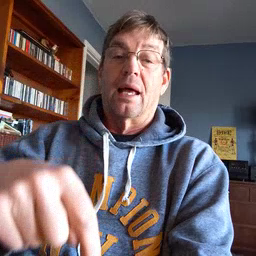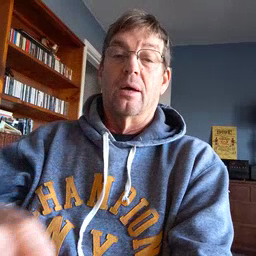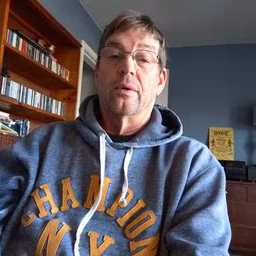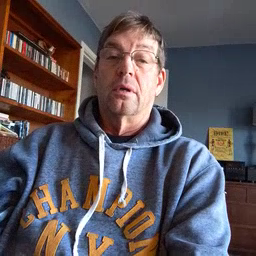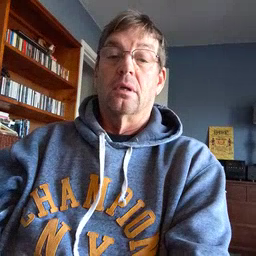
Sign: down